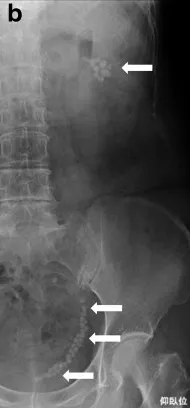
(b) KUB image at the time of visiting our hospital reveals many spherical shaped calculi at the upper pole of the left kidney and beaded calculi that occupied left lower ureter (U2-U3) (arrows). The number of the calculi at the upper pole of the left kidney is decreased as compared with that of KUB image 8 years before.
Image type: radiology (x_ray)